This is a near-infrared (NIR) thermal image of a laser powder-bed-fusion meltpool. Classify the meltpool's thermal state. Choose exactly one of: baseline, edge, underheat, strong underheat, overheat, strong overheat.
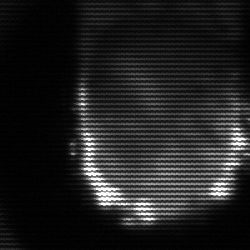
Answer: baseline